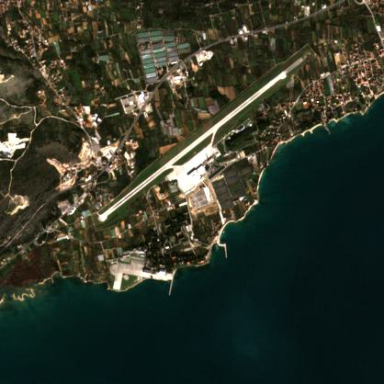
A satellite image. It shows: International public aerodrome (airport).